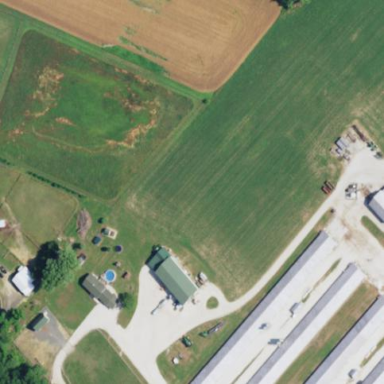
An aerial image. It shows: Farm auxiliary building.